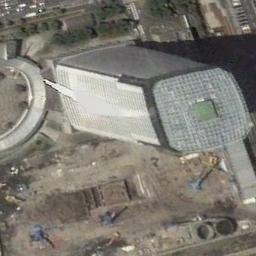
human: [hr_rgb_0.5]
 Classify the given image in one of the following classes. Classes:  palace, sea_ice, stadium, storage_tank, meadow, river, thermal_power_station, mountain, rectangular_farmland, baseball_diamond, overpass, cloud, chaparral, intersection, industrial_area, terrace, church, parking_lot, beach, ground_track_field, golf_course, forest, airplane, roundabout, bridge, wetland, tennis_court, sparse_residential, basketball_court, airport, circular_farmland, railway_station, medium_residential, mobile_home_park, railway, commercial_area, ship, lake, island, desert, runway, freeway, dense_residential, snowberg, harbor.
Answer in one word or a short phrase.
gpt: commercial_area